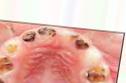
Condition: Caries